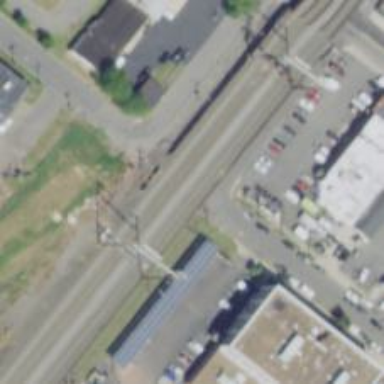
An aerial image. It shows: Railway with electrified contact lines running on embankment.